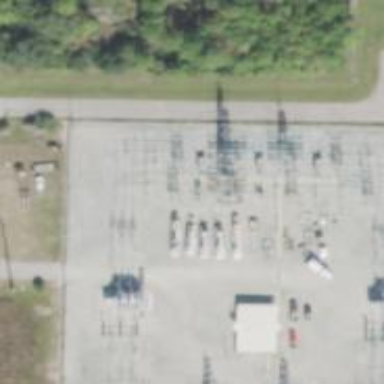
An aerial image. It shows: Switch used for power control.